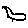
Label: bird